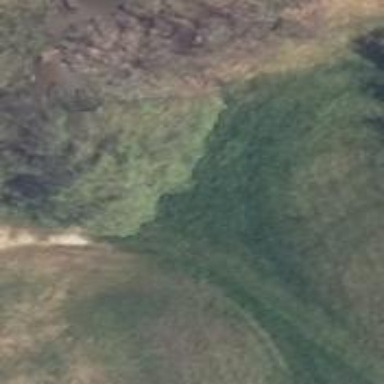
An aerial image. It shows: Grassy track with grade5 tracktype.